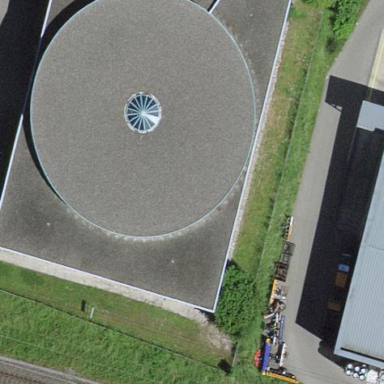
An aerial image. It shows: Industrial building.